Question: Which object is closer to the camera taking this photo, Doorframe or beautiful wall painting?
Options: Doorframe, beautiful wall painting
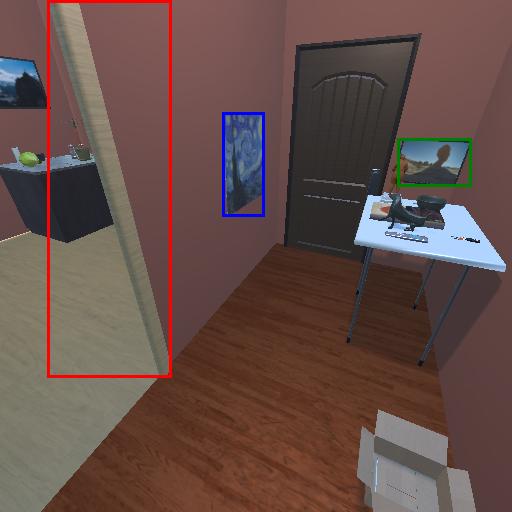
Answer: Doorframe